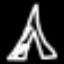
Label: The Eiffel Tower